Question: '''
# Create a simple example dataset
df <- data.frame(
trt = factor(c(1, 1, 2, 2)),
resp = c(1, 5, 3, 4),
group = factor(c(1, 2, 1, 2)),
se = c(0.1, 0.3, 0.3, 0.2)
)
df2 <- df[c(1,3),]
# Define the top and bottom of the errorbars
limits <- aes(ymax = resp + se, ymin=resp - se)
p <- ggplot(df, aes(fill=group, y=resp, x=trt))
p + geom_point() + geom_errorbar(limits, width=0.2)
'''
What I want is to remove the vertical bars like the figure below:

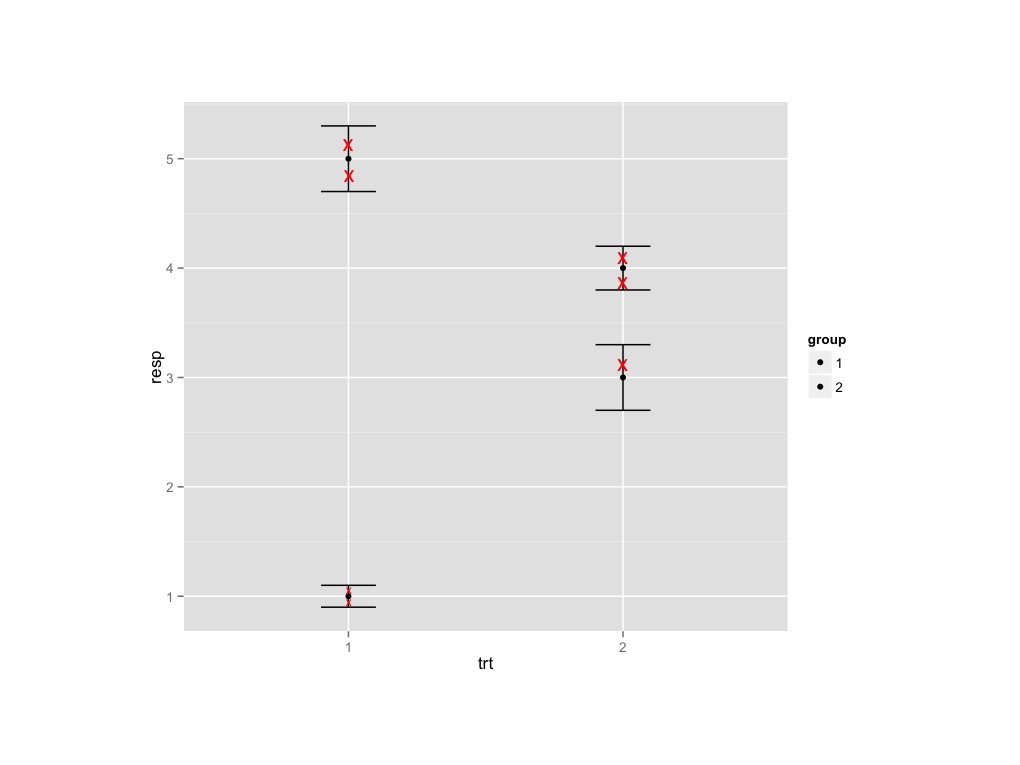
Answer: A bit of extra work is required for that:
'''
df$trt_low <- as.numeric(df$trt) - 0.1
df$trt_high <- as.numeric(df$trt) + 0.1
limits_low <- aes(y = resp - se, yend = resp - se, x = trt_low, xend = trt_high)
limits_high <- aes(y = resp + se, yend = resp + se, x = trt_low, xend = trt_high)
p + geom_point() +
geom_segment(data=df, limits_low, width=0.2) +
geom_segment(data=df, limits_high, width=0.2)
'''